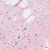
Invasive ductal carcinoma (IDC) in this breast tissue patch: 0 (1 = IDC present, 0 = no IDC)